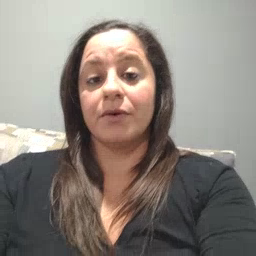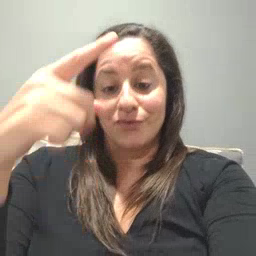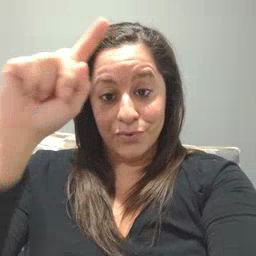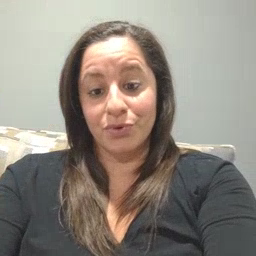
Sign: for